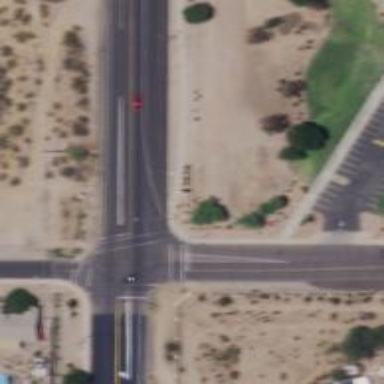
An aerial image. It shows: Solid stop line on the road marking.